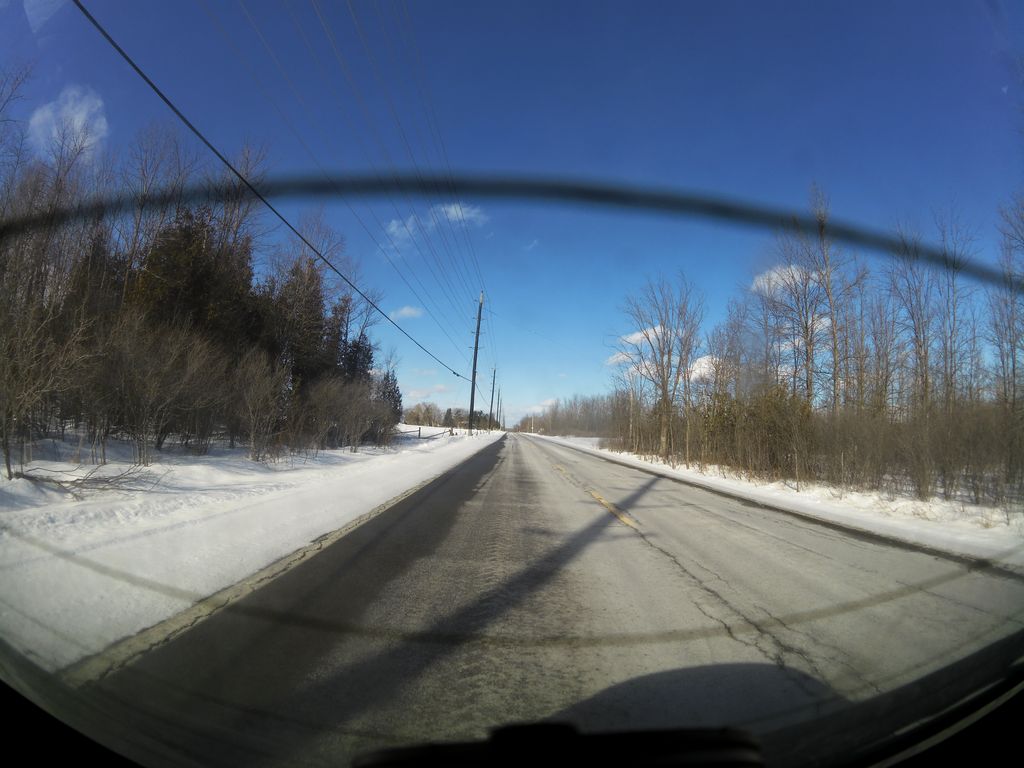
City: ottawa-gatineau